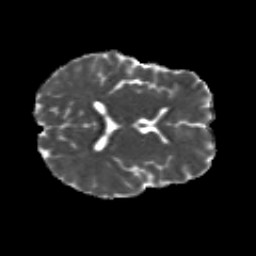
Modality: MD
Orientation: axial
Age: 25
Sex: male
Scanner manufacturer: siemens
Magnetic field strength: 3 T
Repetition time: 8.8 s
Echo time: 0.085 s